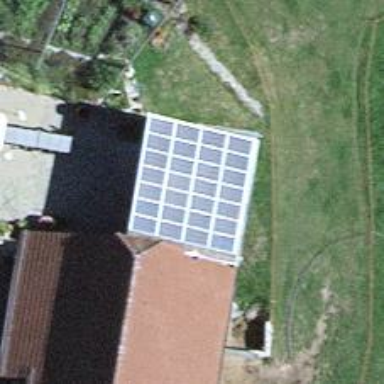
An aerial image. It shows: Solar power generator utilizing photovoltaic technology with solar photovoltaic panels.